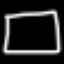
Label: square